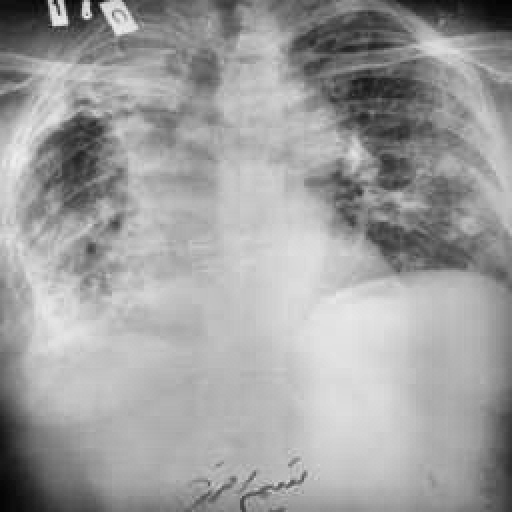
Finding: TUBERCULOSIS